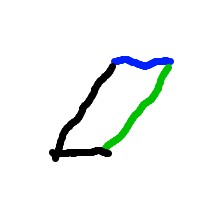
Shape: parallelogram